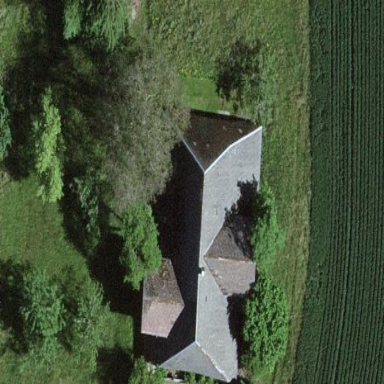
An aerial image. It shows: Farm building.